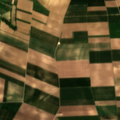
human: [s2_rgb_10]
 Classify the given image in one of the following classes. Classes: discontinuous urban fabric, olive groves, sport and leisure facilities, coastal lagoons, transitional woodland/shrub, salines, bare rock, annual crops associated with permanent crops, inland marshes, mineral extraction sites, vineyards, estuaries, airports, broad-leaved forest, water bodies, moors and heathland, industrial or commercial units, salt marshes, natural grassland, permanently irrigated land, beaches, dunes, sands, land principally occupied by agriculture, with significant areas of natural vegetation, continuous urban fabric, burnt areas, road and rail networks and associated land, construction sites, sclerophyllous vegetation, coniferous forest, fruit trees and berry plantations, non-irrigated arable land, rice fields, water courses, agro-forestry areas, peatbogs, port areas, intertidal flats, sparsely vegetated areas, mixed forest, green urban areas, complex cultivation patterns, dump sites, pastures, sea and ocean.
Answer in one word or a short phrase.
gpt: non-irrigated arable land, complex cultivation patterns